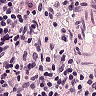
Metastatic tissue present: no